Interaction volume radius: 10 \u00c5
Interaction volume height: 25 \u00c5
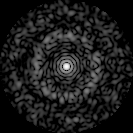
Disorder parameter: 0.8393